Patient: sex M, age 44
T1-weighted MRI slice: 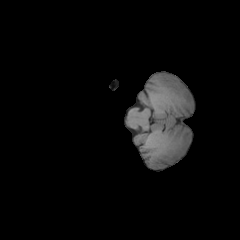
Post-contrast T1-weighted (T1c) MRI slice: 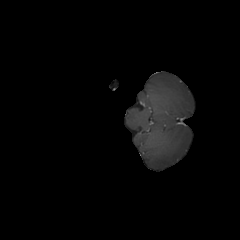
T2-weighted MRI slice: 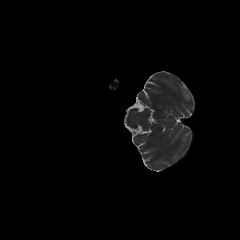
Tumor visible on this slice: no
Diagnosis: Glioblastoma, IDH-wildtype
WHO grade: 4